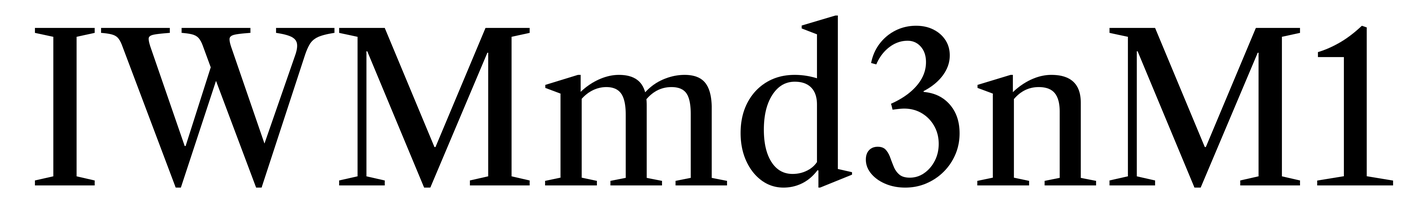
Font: LibreCaslonText_Regular